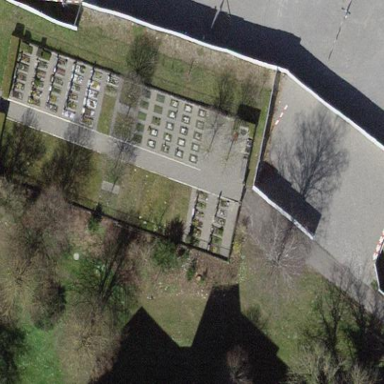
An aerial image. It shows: Cemetery.